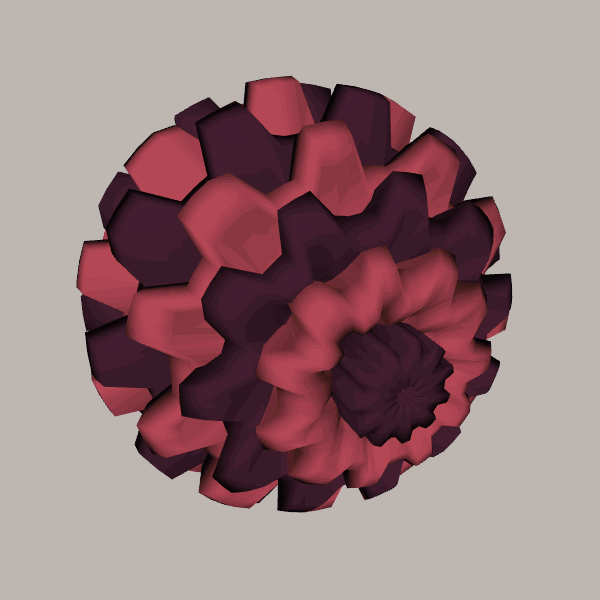
Background: light